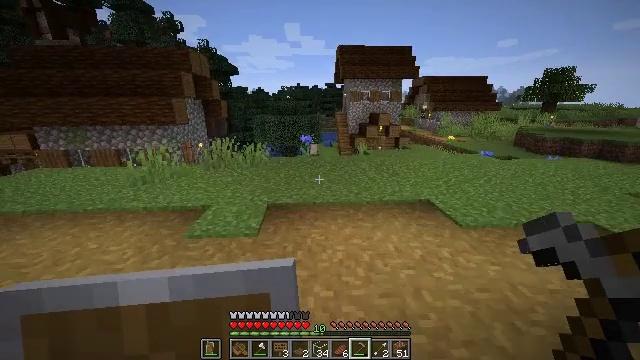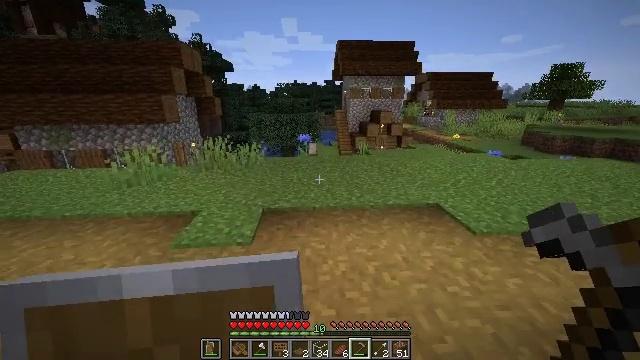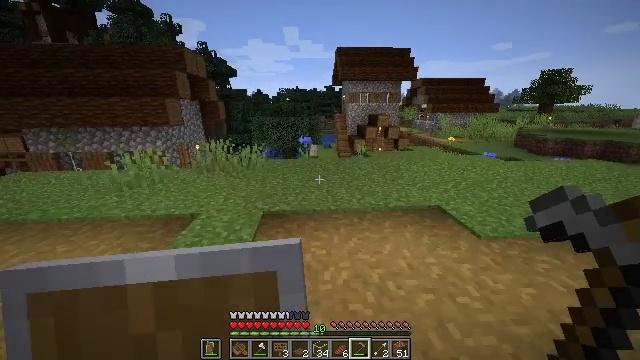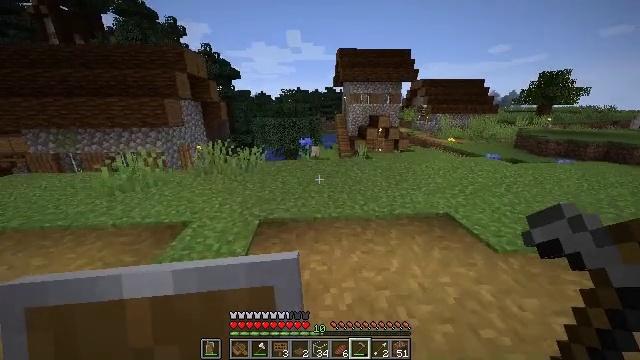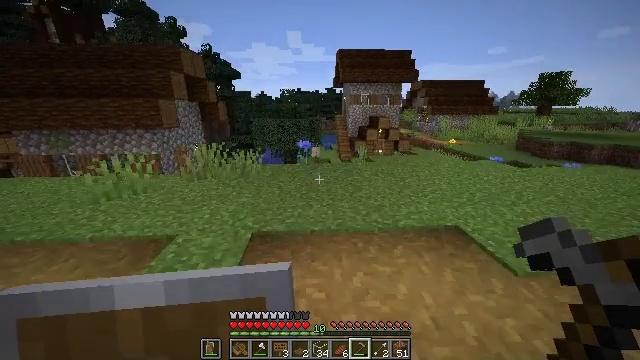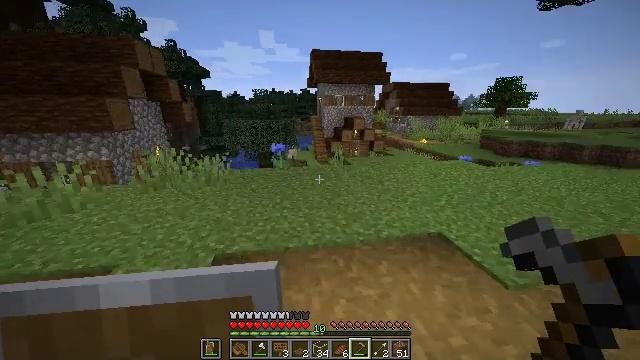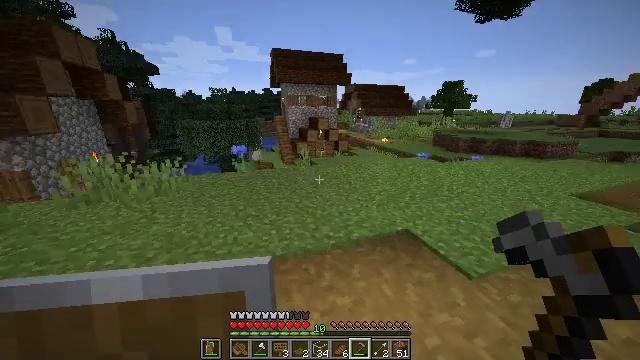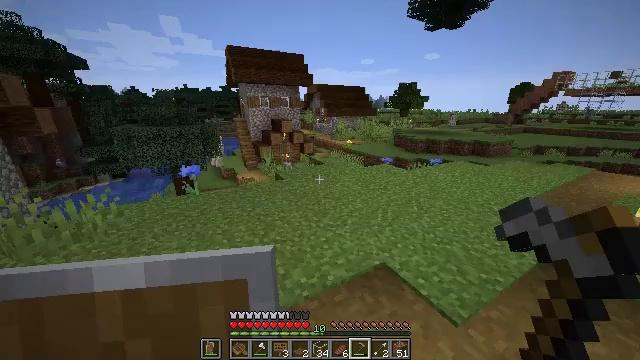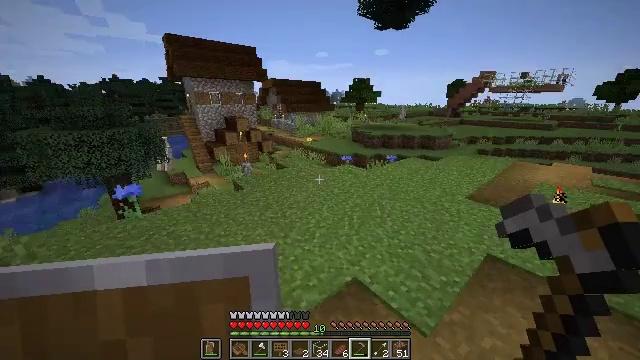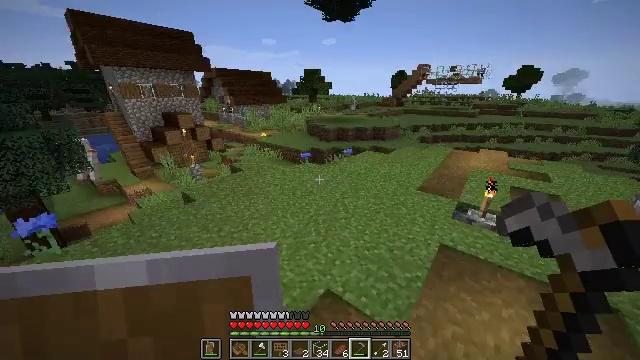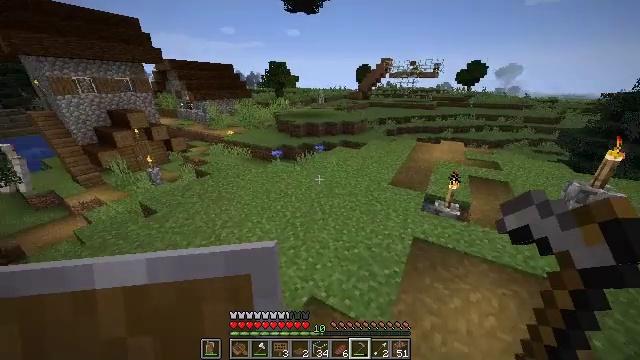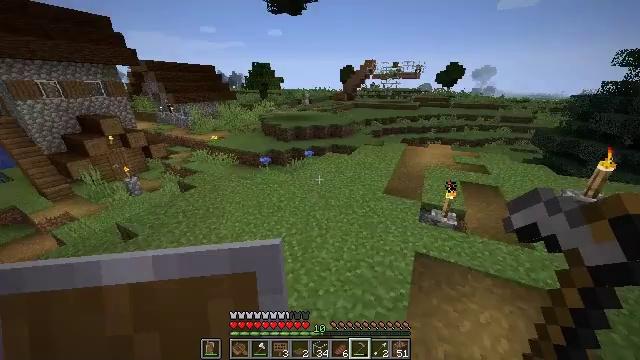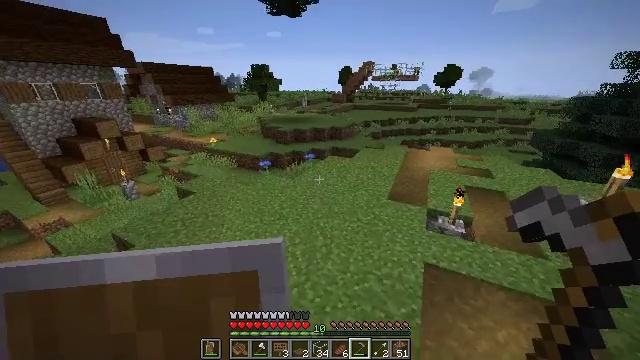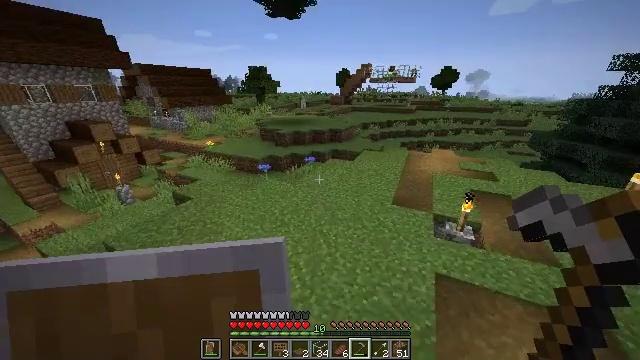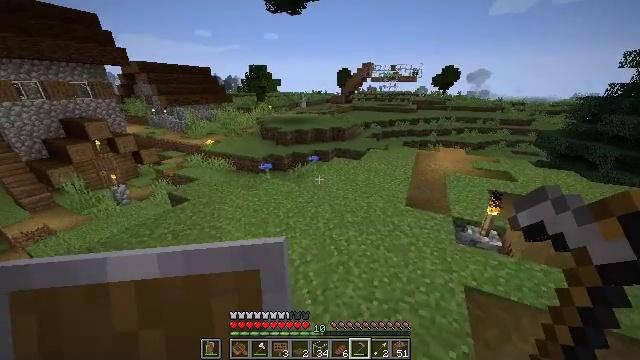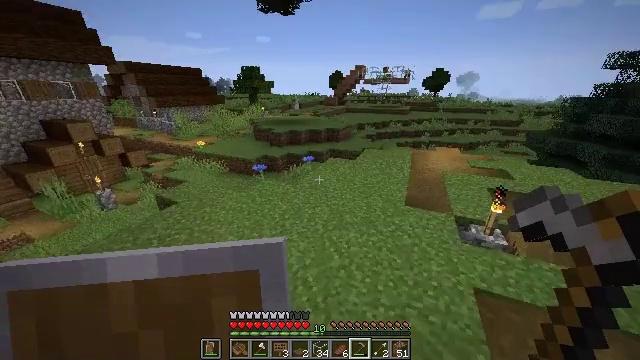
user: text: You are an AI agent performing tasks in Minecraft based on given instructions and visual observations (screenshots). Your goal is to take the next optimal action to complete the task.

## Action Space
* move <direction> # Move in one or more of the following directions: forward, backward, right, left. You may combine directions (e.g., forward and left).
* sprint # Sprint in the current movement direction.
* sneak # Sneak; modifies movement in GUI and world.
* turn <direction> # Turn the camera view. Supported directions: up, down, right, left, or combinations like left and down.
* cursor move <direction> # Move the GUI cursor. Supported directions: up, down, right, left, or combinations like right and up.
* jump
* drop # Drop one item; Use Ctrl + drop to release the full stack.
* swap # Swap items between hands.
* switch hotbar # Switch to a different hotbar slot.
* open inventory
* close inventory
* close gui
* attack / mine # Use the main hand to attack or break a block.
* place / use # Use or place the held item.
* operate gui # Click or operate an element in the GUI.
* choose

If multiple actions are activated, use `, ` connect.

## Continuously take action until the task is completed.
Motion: motion action
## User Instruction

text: Mine dirt from the ground.
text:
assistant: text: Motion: move forward
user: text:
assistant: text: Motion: move forward
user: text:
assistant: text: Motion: move forward
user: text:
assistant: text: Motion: move forward
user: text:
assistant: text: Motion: move forward, turn right
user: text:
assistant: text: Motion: move forward, turn right
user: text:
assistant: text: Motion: move forward, turn right, jump
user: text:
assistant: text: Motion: move forward, turn right and down, jump
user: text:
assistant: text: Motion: move forward, turn right and down, jump
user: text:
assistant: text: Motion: move forward, turn right and down, jump
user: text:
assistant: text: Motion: move forward, turn right, jump
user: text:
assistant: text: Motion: move forward, jump
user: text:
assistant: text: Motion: move forward, jump
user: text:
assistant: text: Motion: move forward, jump
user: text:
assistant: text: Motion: move forward, turn right, jump
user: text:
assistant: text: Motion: move forward, turn right, jump
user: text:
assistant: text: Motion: move forward, turn right and up, jump
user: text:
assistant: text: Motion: move forward, sprint, turn right, jump
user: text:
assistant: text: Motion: move forward, sprint, jump
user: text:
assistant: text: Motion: move forward, sprint, jump
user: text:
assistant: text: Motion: move forward, sprint, jump
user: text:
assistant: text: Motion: move forward, jump
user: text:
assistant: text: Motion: move forward, jump
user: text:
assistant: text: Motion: move forward, jump
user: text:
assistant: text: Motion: move forward, jump
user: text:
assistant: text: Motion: move forward, jump
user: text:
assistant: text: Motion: move forward, jump
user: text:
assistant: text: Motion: move forward, jump
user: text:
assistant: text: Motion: move forward, turn left and down, jump
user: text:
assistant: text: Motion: move forward, sprint, turn left and down, jump